Question: I am having trouble submitting/saving data to the CakePHP Model. I constructed the form as usual as I always do, but this time I am getting notices and warning an also data is not getting saved. Here is the form I have constructed and method in Controller:
'''
<?php
if (empty($Education)):
echo $this->Form->create('Candidate', array('class' => 'dynamic_field_form'));
echo $this->Form->input('CandidatesEducation.0.candidate_id', array(
'type' => 'hidden',
'value' => $userId
));
echo $this->Form->input('CandidatesEducation.0.grade_level', array(
'options' => array(
'Basic' => 'Basic',
'Masters' => 'Masters',
'Doctorate' => 'Doctorate',
'Certificate' => 'Certificate'
)
));
echo $this->Form->input('CandidatesEducation.0.course');
echo $this->Form->input('CandidatesEducation.0.specialization');
echo $this->Form->input('CandidatesEducation.0.university');
echo $this->Form->input('CandidatesEducation.0.year_started', array(
'type' => 'year'
));
echo $this->Form->input('CandidatesEducation.0.year_completed', array(
'type' => 'year'
));
echo $this->Form->input('CandidatesEducation.0.type', array(
'options' => array(
'Full' => 'Full',
'Part-Time' => 'Part-Time',
'Correspondence' => 'Correspondence'
)));
echo $this->Form->input('CandidatesEducation.0.created_on', array(
'type' => 'hidden',
'value' => date('Y-m-d H:i:s')
));
echo $this->Form->input('CandidatesEducation.0.created_ip', array(
'type' => 'hidden',
'value' => $clientIp
));
echo $this->Form->button('Submit', array('type' => 'submit', 'class' => 'submit_button'));
echo $this->Form->end();
endif;
'''
'''
public function educationaldetails() {
$this->layout = 'front_common';
$this->loadModel('CandidatesEducation');
$Education = $this->CandidatesEducation->find('first', array(
'conditions' => array(
'candidate_id = ' => $this->Auth->user('id')
)
));
$this->set('Education', $Education);
// Checking if in case the Candidates Education is available then polpulate the form
if (!empty($Education)):
// If Form is empty then populating the form with respective data.
if (empty($this->request->data)):
$this->request->data = $Education;
endif;
endif;
if ($this->request->is(array('post', 'put')) && !empty($this->request->data)):
$this->Candidate->id = $this->Auth->user('id');
if ($this->Candidate->saveAssociated($this->request->data)):
$this->Session->setFlash('You educational details has been successfully updated', array(
'class' => 'success'
));
return $this->redirect(array(
'controller' => 'candidates',
'action' => 'jbseeker_myprofile',
$this->Auth->user('id')
));
else:
$this->Session->setFlash('You personal details has not been '
. 'updated successfully, please try again later!!', array(
'class' => 'failure'
));
endif;
endif;
}
'''
Here is the screenshot  of errors I am getting, Not able to figure out what is happening while other forms are working correctly. looks like something something wrong with view?
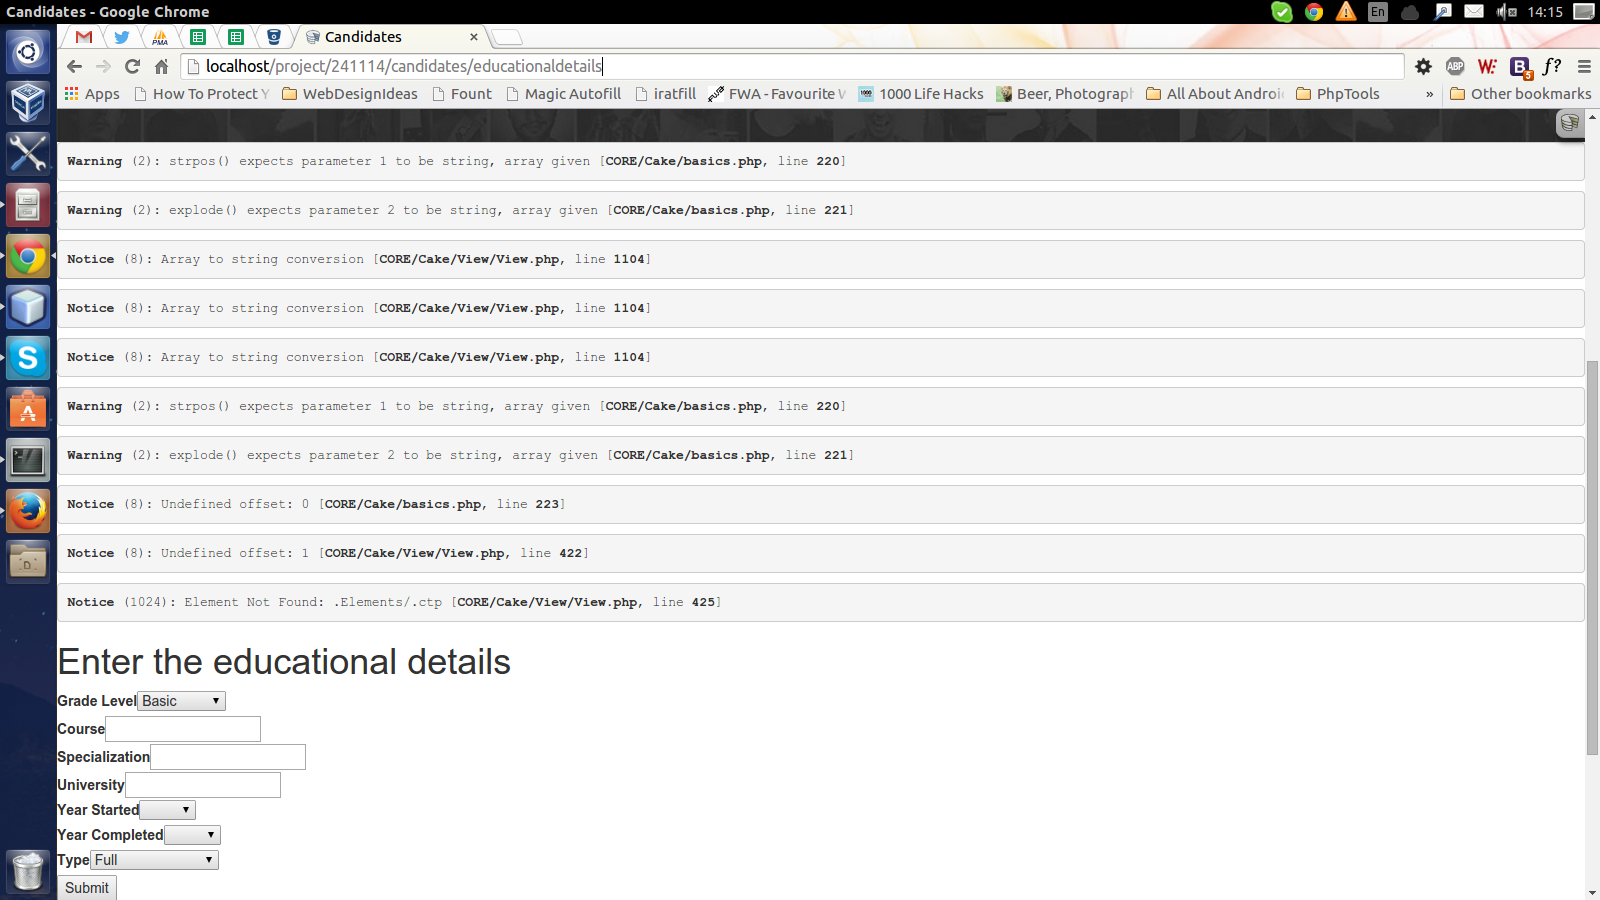
Answer: This error is coming out because you are not passing the proper arguments to the 'session->setFlash()' method, you are doing like this:
'''
$this->Session->setFlash('You personal details has not been updated successfully, please try again later!!', array(
'class' => 'failure'
));
'''
In <URL> it is mentioned like:
'''
$this->Session->setFlash('You personal details has not been updated successfully, please try again later!!',
'default', array(
'class' => 'failure'
));
'''